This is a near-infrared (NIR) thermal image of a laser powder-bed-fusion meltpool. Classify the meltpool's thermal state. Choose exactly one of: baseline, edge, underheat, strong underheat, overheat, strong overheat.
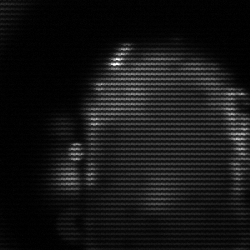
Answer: baseline